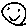
Label: smiley face